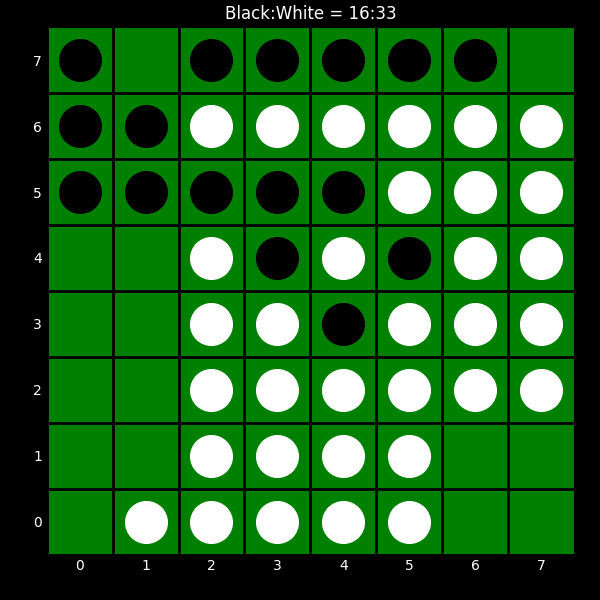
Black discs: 16
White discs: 33